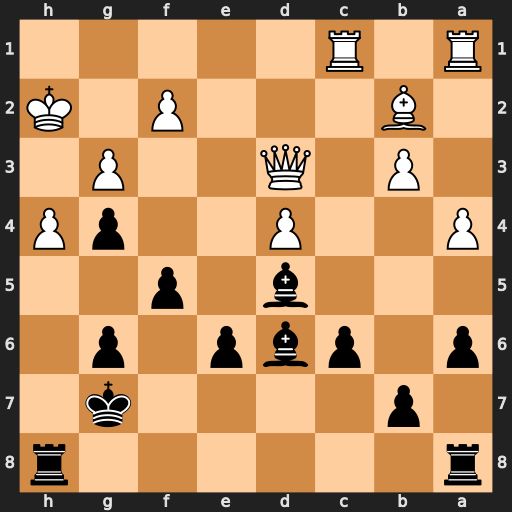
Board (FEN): r6r/1p4k1/p1pbp1p1/3b1p2/P2P2pP/1P1Q2P1/1B3P1K/R1R5
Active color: b
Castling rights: -
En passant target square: -
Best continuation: Rxh4+ Kg1 Rh1#